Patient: sex M, age 76
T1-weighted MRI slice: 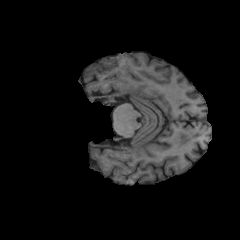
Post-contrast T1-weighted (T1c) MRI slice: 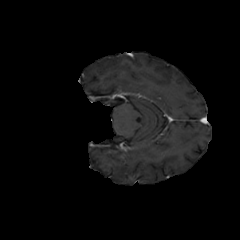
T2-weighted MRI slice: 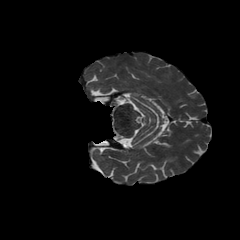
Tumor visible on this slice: yes
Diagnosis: Glioblastoma, IDH-wildtype
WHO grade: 4